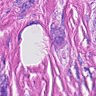
Metastatic tissue present: yes